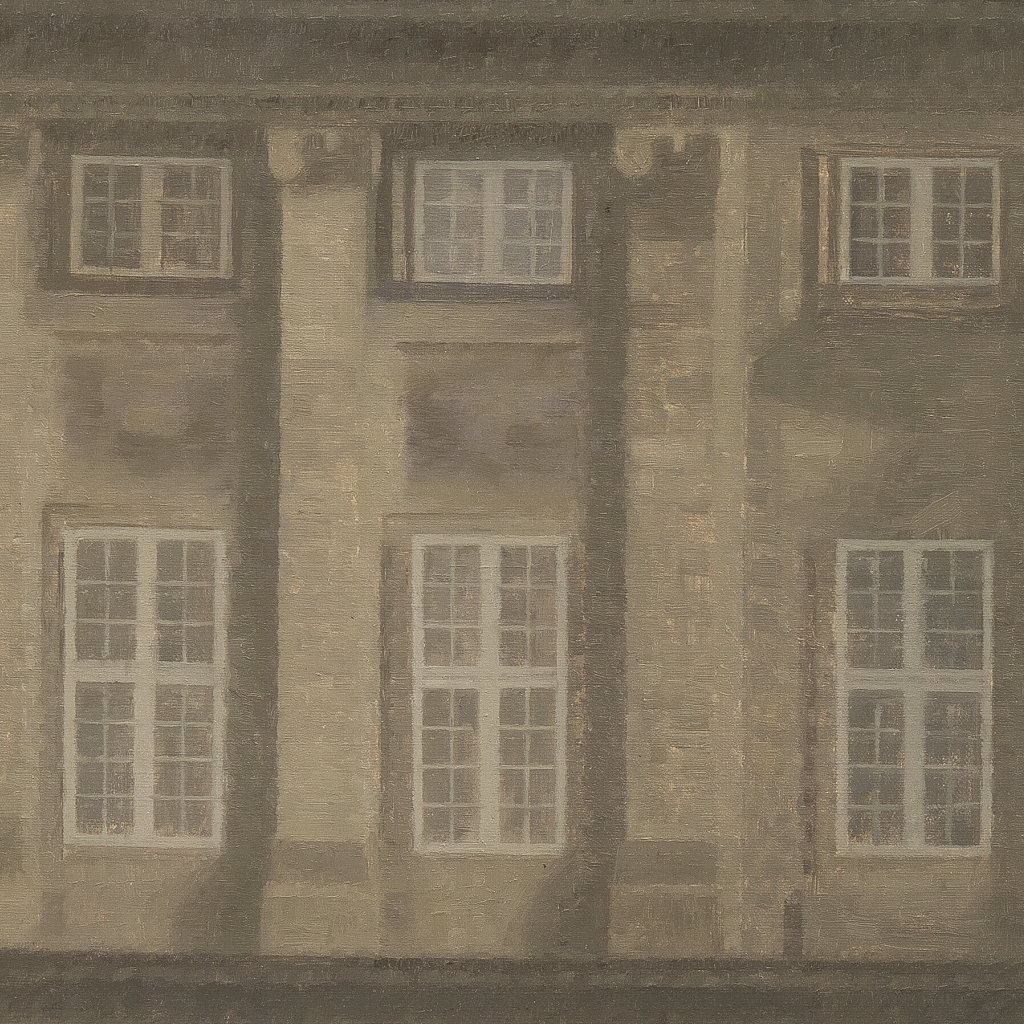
exterior wall, wide, overcast daylight, pale stone building facade with six white-framed windows in two rows, three smaller upper windows and three taller lower windows, tall pilasters casting shadow bands across facade, dark cornice at top, dark base at bottom, muted atmospheric background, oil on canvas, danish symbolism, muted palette